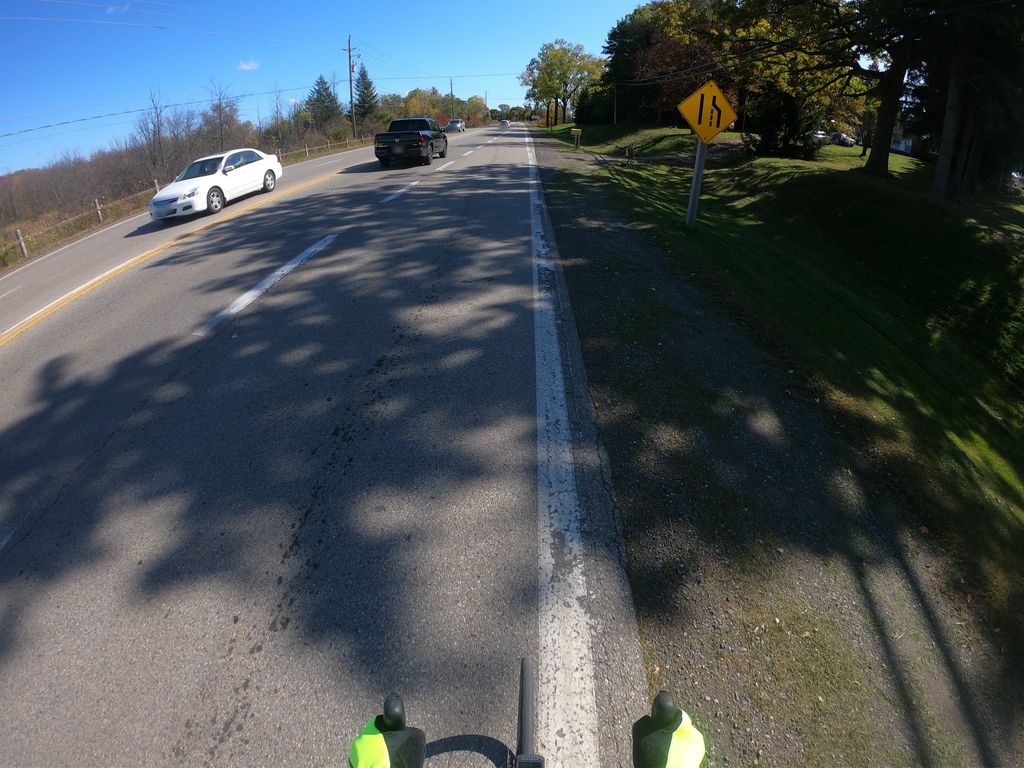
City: kitchener-waterloo